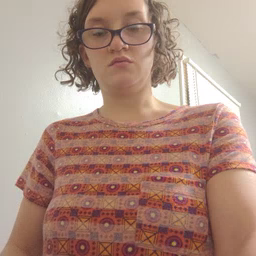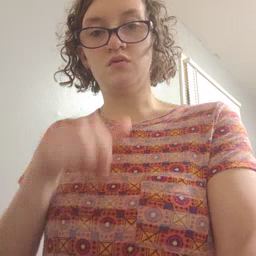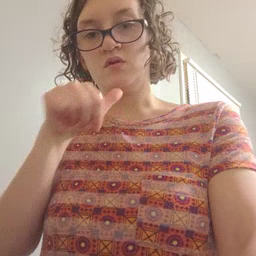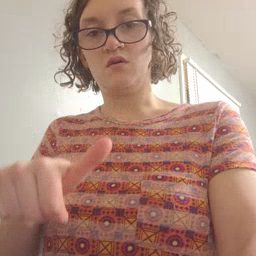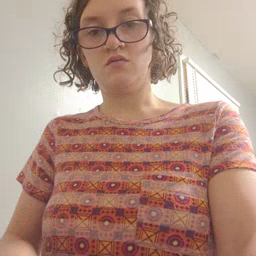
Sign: not